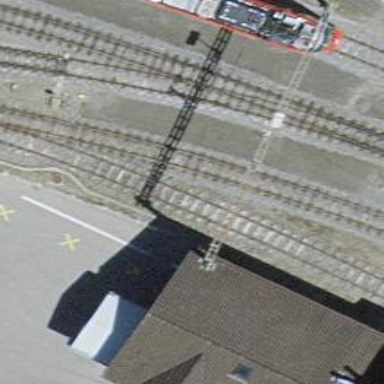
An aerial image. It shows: Narrow-gauge railway yard with one track. The yard is electrified with contact line.